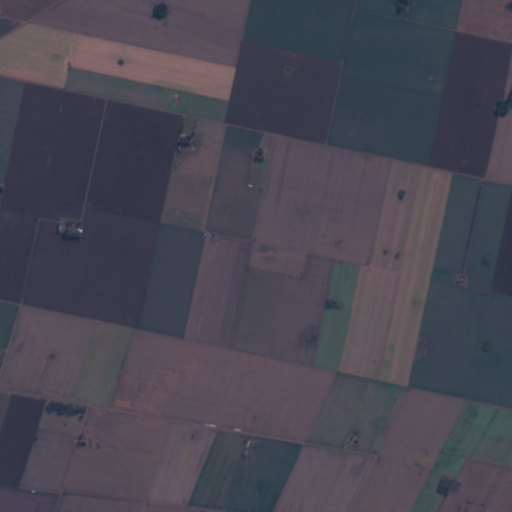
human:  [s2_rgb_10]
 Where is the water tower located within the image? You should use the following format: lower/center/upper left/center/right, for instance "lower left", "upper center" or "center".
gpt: The water tower is located in the center left of the image.
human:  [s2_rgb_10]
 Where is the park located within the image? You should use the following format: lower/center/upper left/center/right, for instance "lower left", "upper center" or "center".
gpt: There is no park in the image.